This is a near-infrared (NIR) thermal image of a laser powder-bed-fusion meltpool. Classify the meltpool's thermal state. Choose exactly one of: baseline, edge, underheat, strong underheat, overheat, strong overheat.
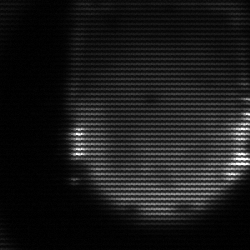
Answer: edge